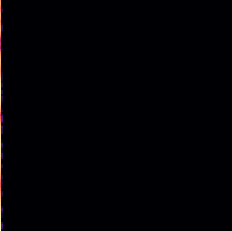
Sound class: Frog